Question: I want do some other item stacking but i dont have idea how simple do it.
This is normal warp panel stacking (from left top to right top, and then dont have place then next item will be stacked on first left top free position):

But, i want do stacking from bottom right to top right and if don't have place to next item, then i want to next item will be stacked on first left bottom free place.
Like this:
'''
| X
| X
| XX
| XX
'''
Propably this can't be done using only WarpPanel i'm open to new ideas.
Can anyone help me?
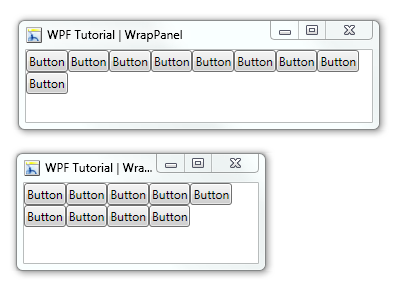
Answer: It is more a joke than a production code, but it works! :)
XAML:
'''
<Window.Resources>
<Style TargetType="FrameworkElement" x:Key="rotateItPlease">
<Setter Property="RenderTransform">
<Setter.Value>
<ScaleTransform ScaleX="-1" ScaleY="-1" />
</Setter.Value>
</Setter>
<Setter Property="RenderTransformOrigin" Value="0.5,0.5" />
</Style>
</Window.Resources>
'''
and then apply this style to both your 'WrapPanel' and all it's children (it will be even more easier if you will have your wrapPanel as part of some ItemsControl):
'''
<WrapPanel Orientation="Vertical" Style="{StaticResource rotateItPlease}">
<Button Style="{StaticResource rotateItPlease}">Hello</Button>
<Button Style="{StaticResource rotateItPlease}">Hello</Button>
<!-- More buttons here -->
</WrapPanel>
'''